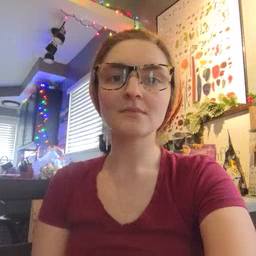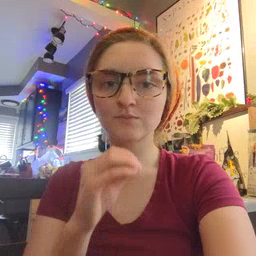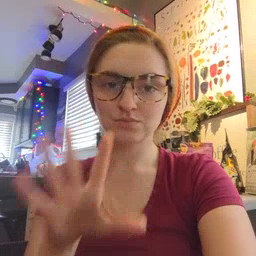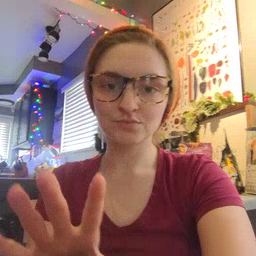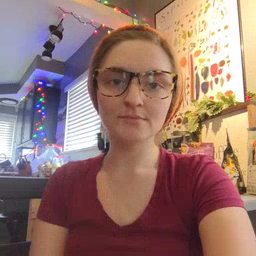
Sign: blow